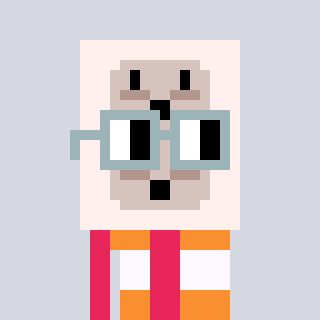
a pixel art character with square dark gray glasses, a outlet-shaped head and a redpinkish-colored body on a cool background